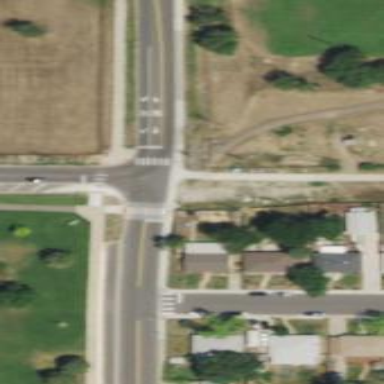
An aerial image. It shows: Marked road crossing.